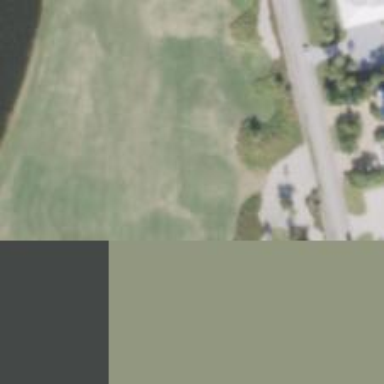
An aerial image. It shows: View of golf hole.